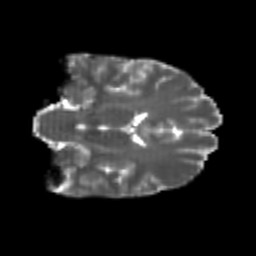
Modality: T2w
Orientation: coronal
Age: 21
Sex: male
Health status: healthy
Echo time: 0.074 s